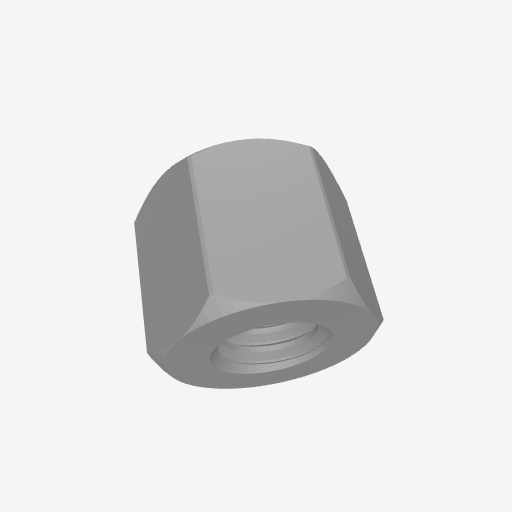
Part: Standoff8RID6